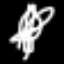
Label: leaf